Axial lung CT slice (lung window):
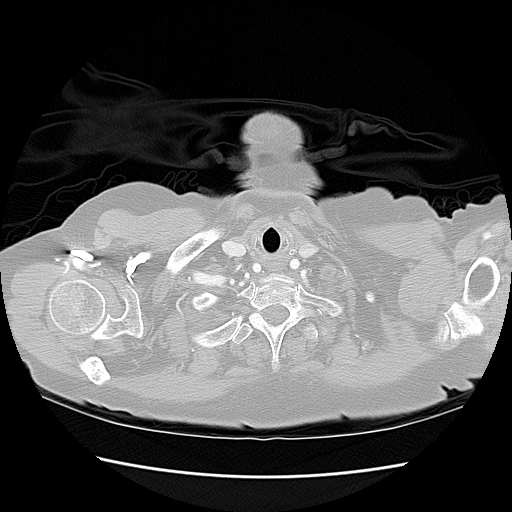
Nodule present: no